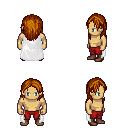
a pixel art fantasy rpg character, male body template, human, tanned skin, white cape, red pants, brunette long hairstyle, brown shoes, four views (front, back, left, right), 2x2 character sprite sheet, small pixel art, hard edges, no anti-aliasing